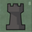
Piece: bR